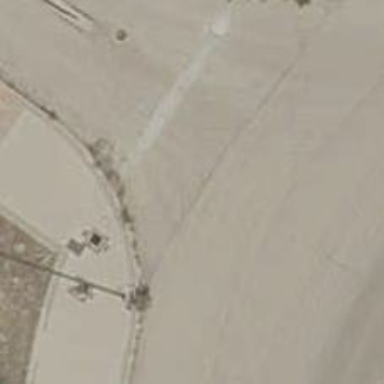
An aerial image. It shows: Road with "give way" sign.